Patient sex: F
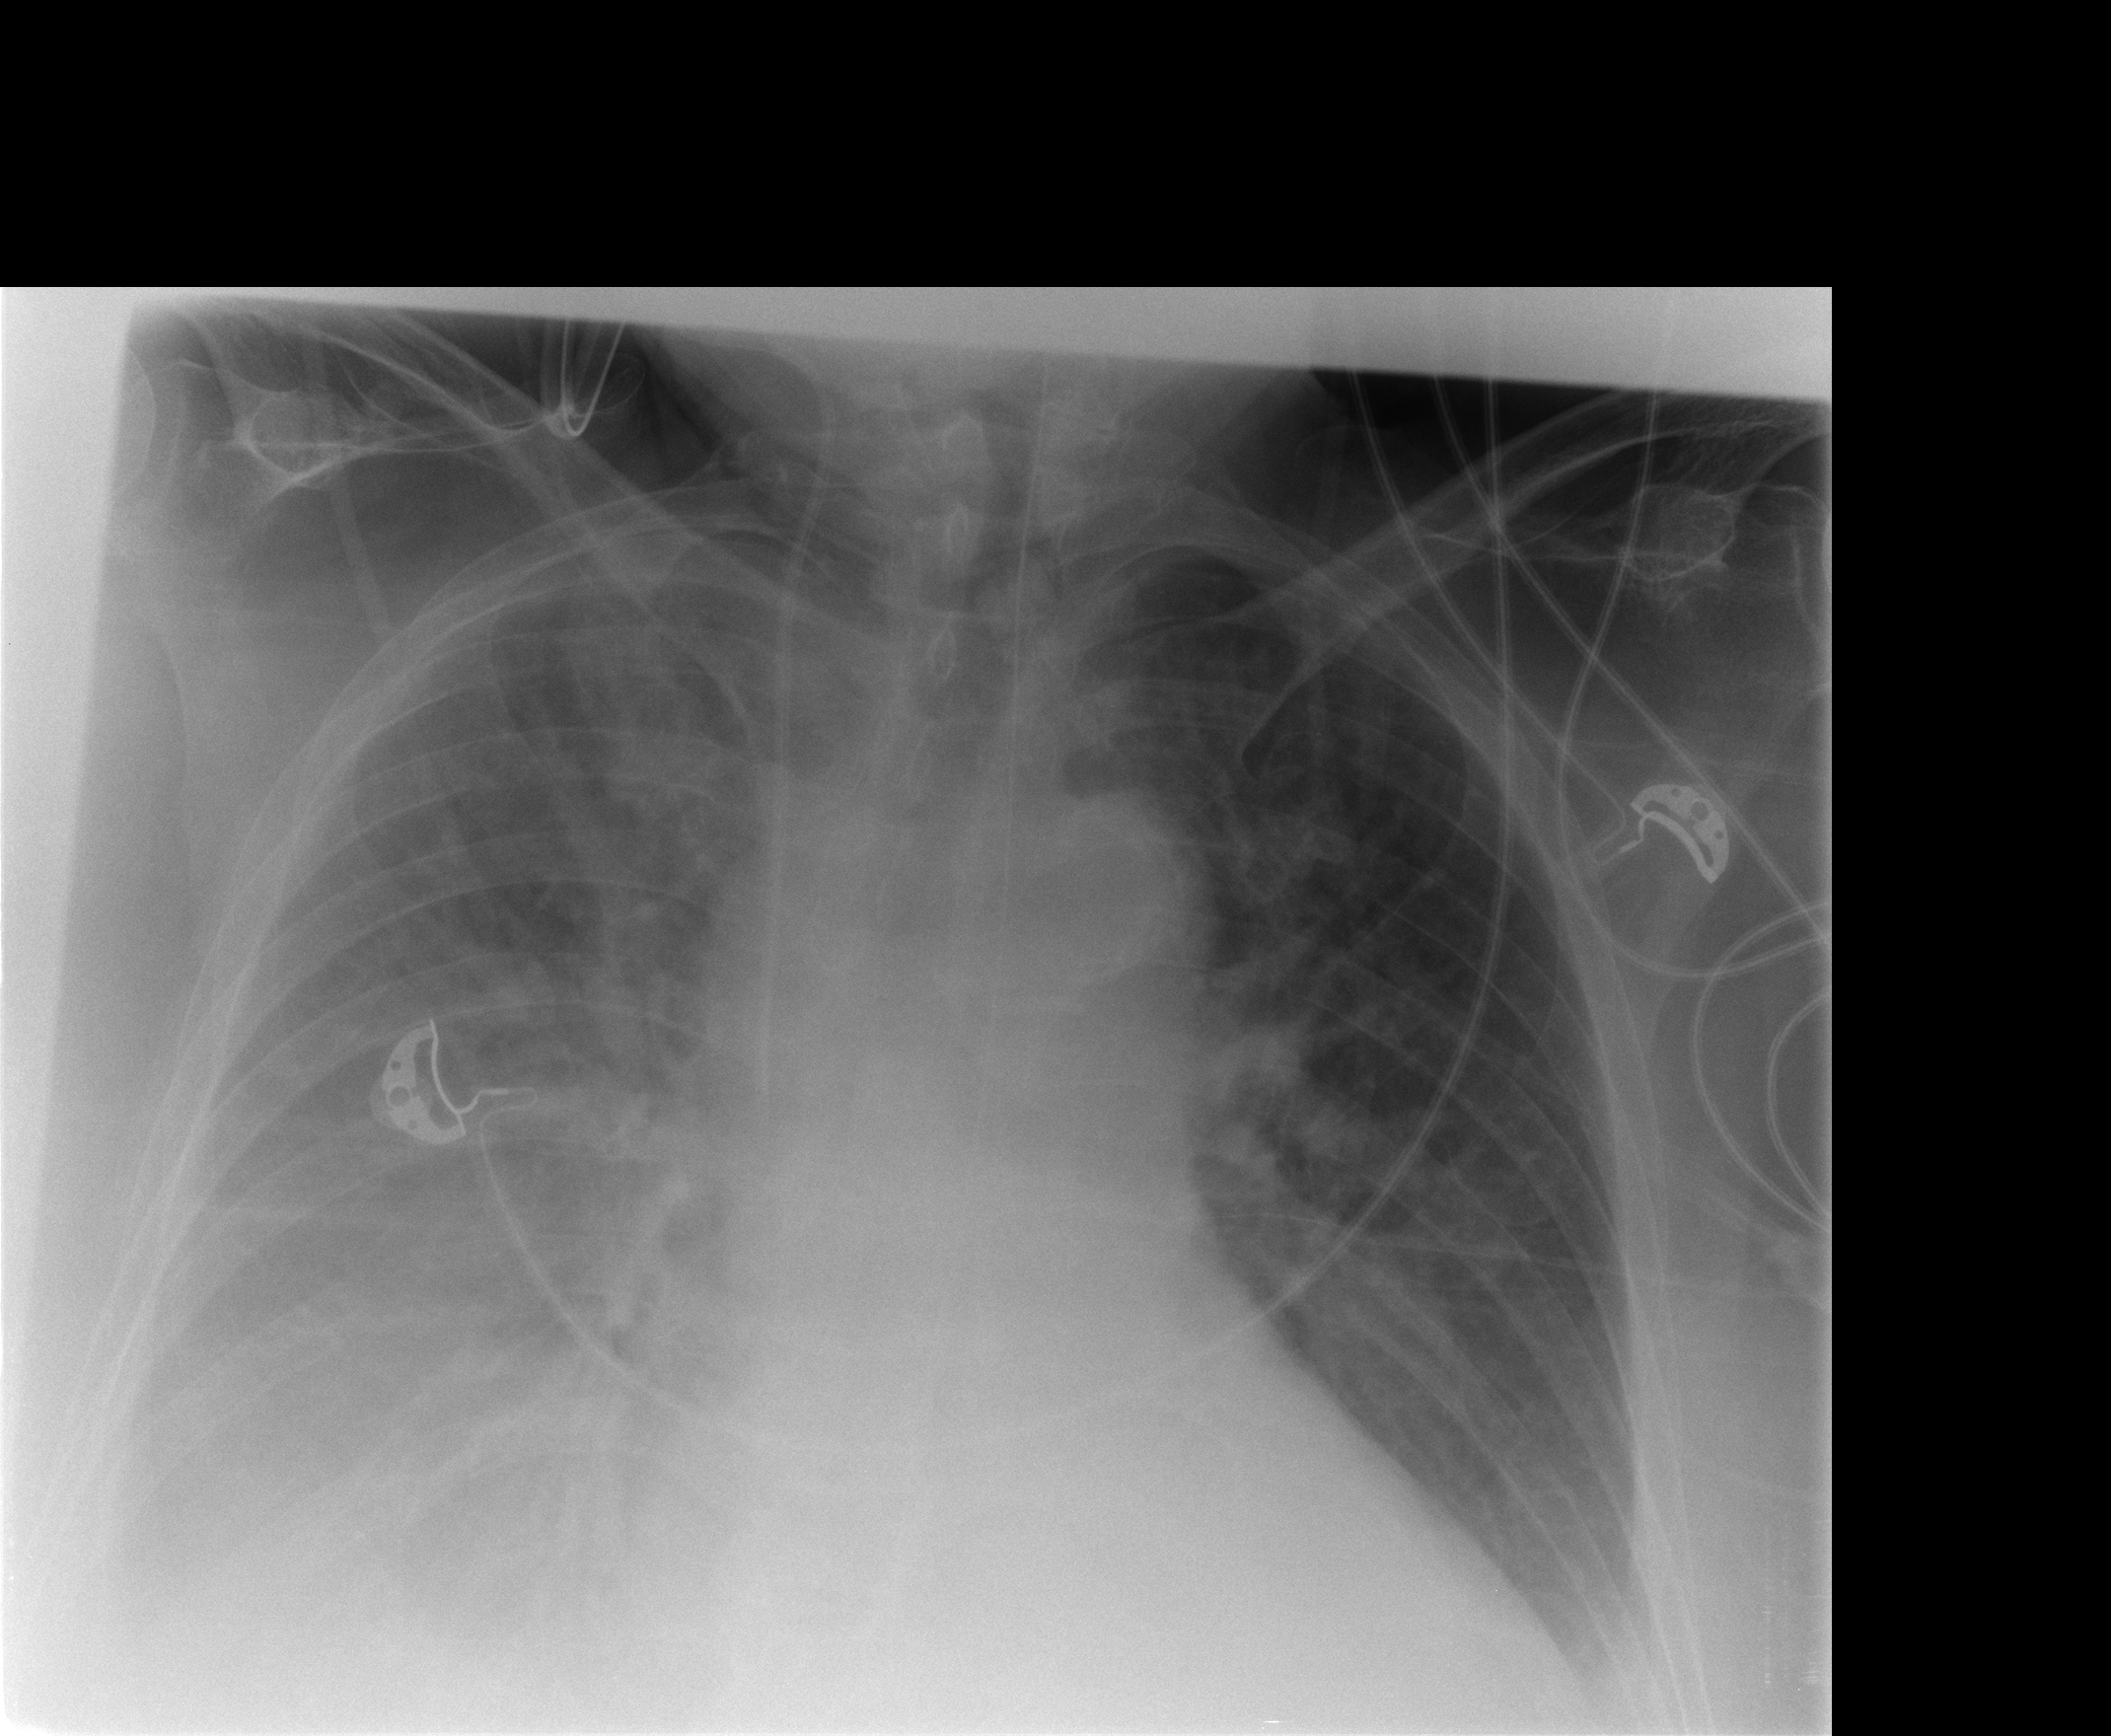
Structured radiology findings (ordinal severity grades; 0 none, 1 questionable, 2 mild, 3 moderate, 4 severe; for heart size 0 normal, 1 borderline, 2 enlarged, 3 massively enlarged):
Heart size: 2
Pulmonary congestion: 3
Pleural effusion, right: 3
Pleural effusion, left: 2
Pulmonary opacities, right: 2
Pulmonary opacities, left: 0
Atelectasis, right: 3
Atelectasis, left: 2